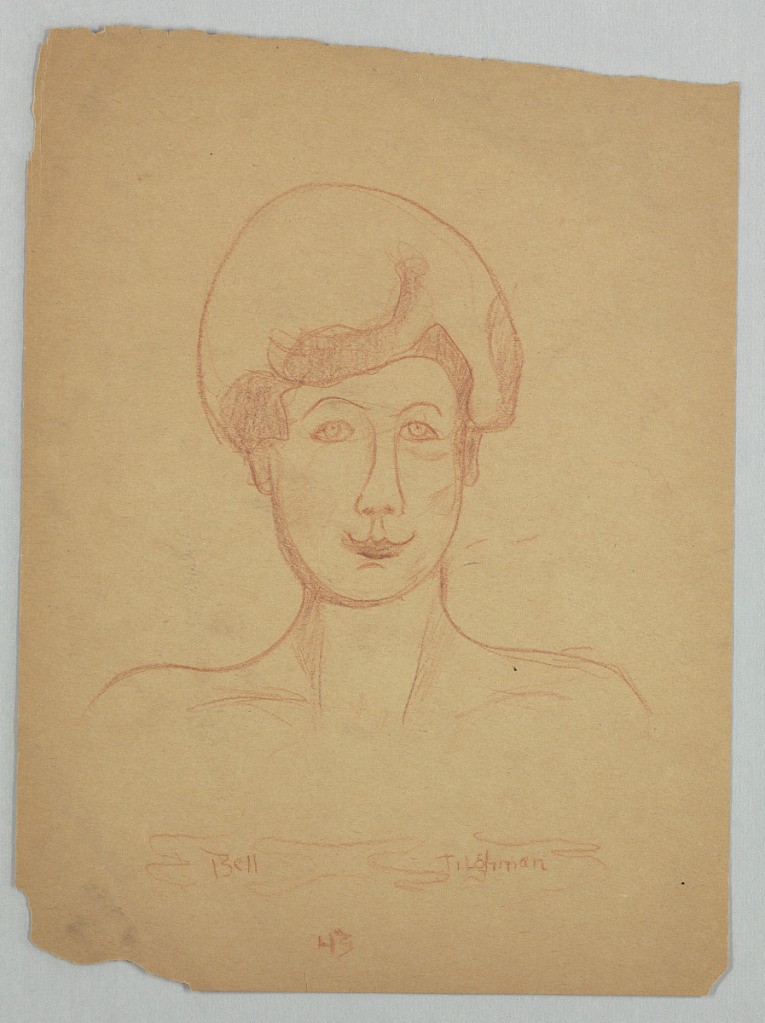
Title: Study for portrait, Bell Tilghman
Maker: Harriet Blackstone, American, 1864–1939
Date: ca. 1920
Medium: Red pastel crayon on paper
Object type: Drawing
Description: Sketch of a female figure.